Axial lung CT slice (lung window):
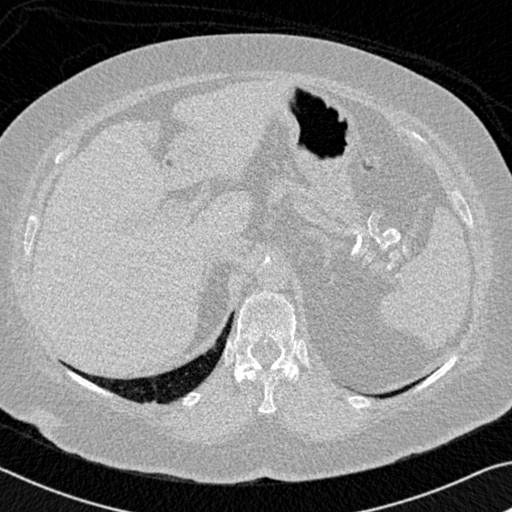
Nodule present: no